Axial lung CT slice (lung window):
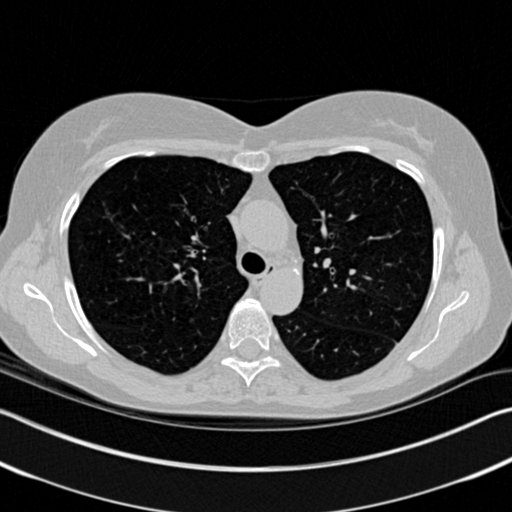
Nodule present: no